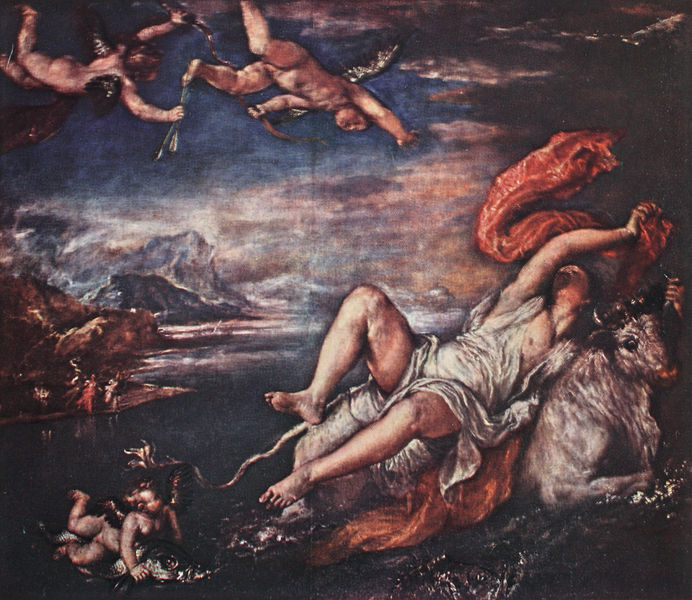
Titel: Raub der Europa
Künstler: Tizian
Institution: Boston, Isabella Stewart Gardner Museum
Schlagwörter: berg, blau, flügel, gemälde, himmel, mann, meer, nackt, umhang, wasser, weiß, wolken, landschaft, menschen, see, bewegung, frau, nacht, rot, tier, tiere, tuch, malerei, barock, gewand, engel, beine, füße, wellen, berge, gebirge, kuh, rind, liegend, fallen, bucht, religion, barfuß, raub, fisch, minotaurus, dramatik, entführung, hörner, putten, ochse, stier, putti, pfeile, helena, europa, raub der europa, tch